Question: I tried to use CreateQuery method or ExecuteStoreQuery by refrening the below link
Actually I need to Get the data using MYSQL query but i didn't find any method for that i am trying with the sql method in entity those are also not working, like this how to add MySQL query in Entity Framework?
<URL>
I added both the namespace
'''
using System.Data.Objects;
using System.Data.Entity;
'''
still I didn't get those two methods can any one help me

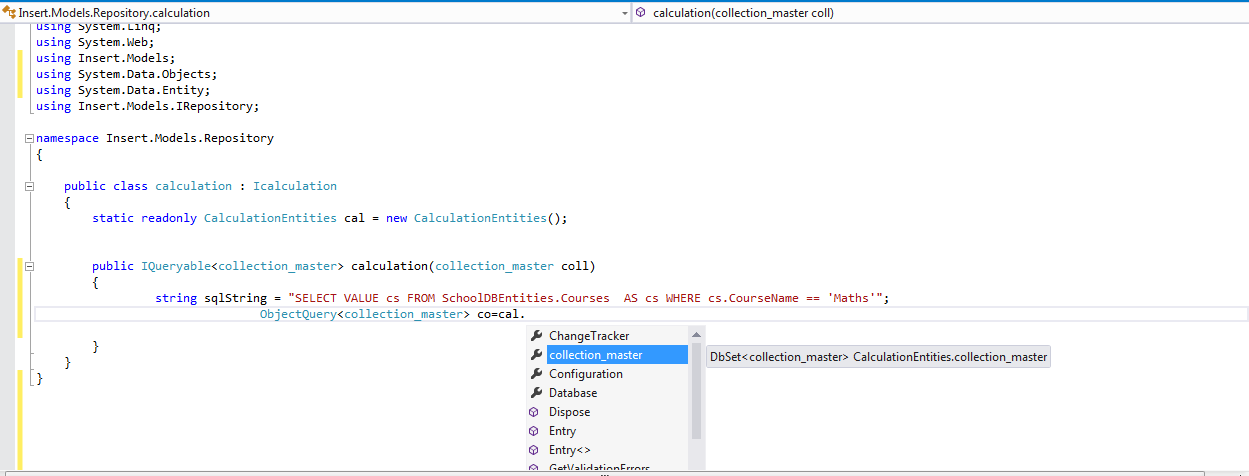
Answer: Since ESQL was considered an advanced use case, there is no straightforward API from DbContext. You can access the ObjectContext that backs your DbContext to do what you want:
'''
((IObjectContextAdapter)context).ObjectContext.CreateQuery<Person>("esql..")
'''
Refer Below Link
<URL>